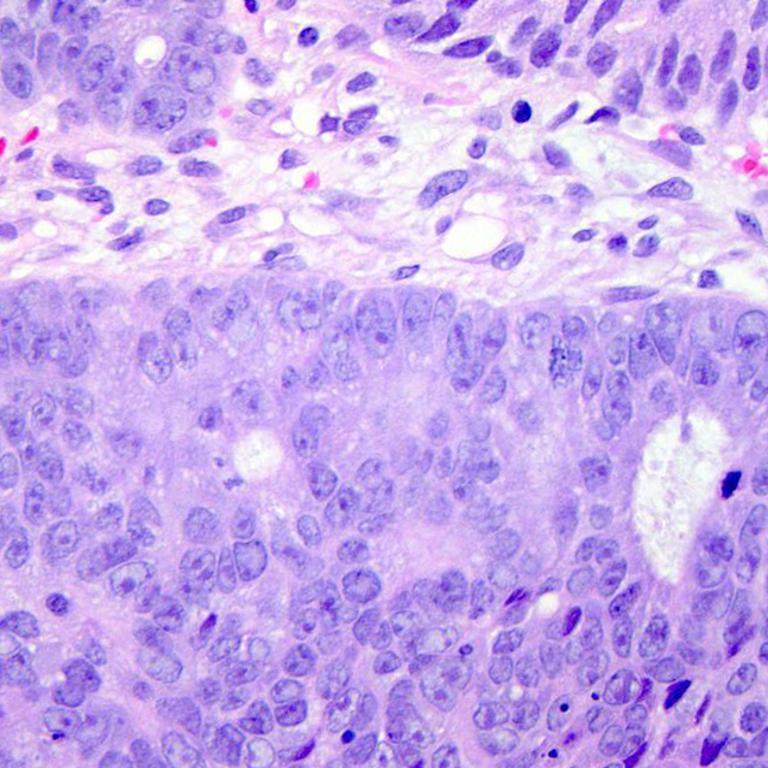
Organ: colon
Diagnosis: adenocarcinomas